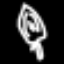
Label: leaf